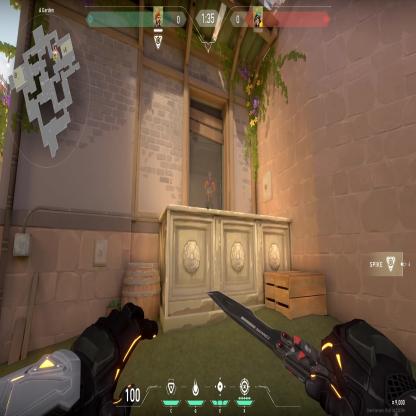
Label: enemy